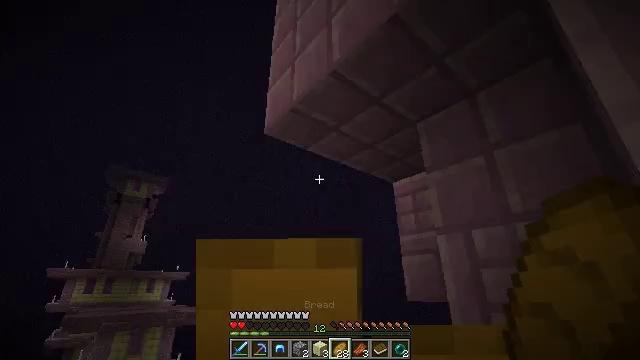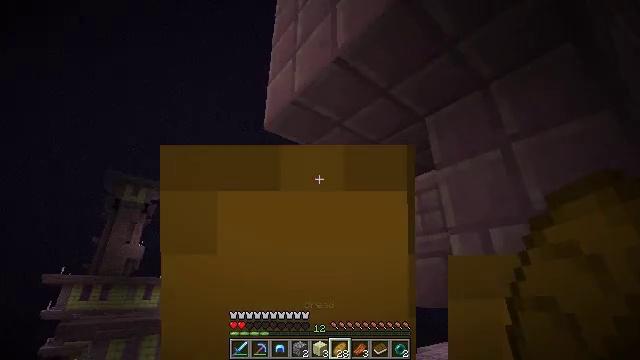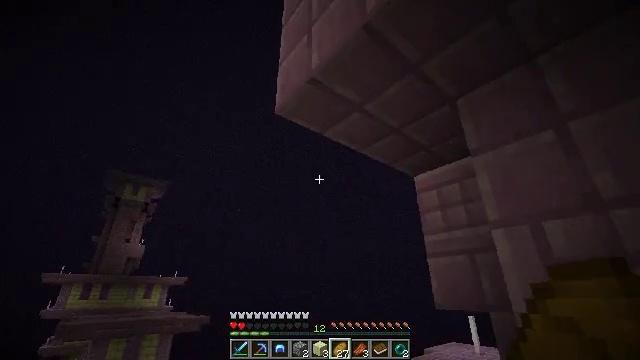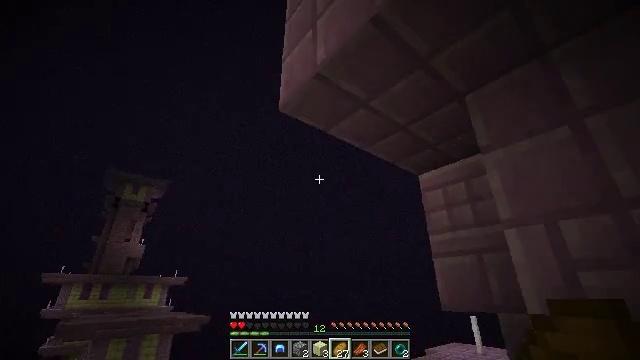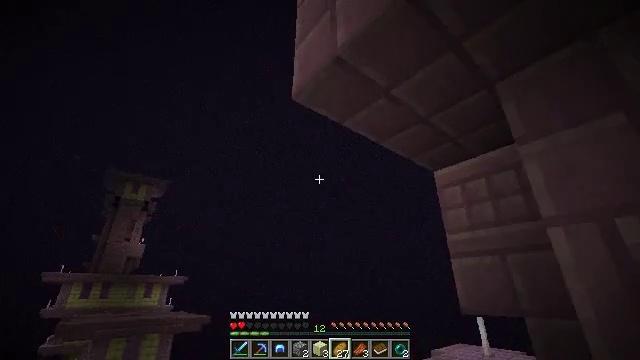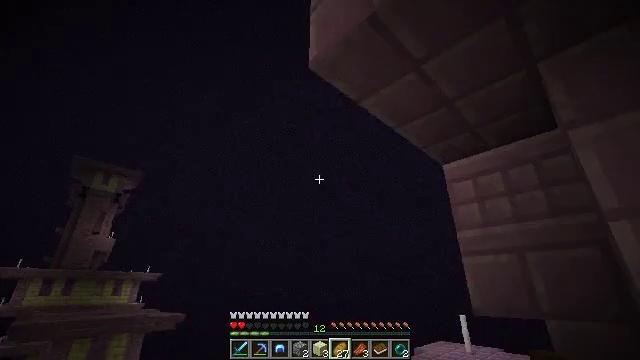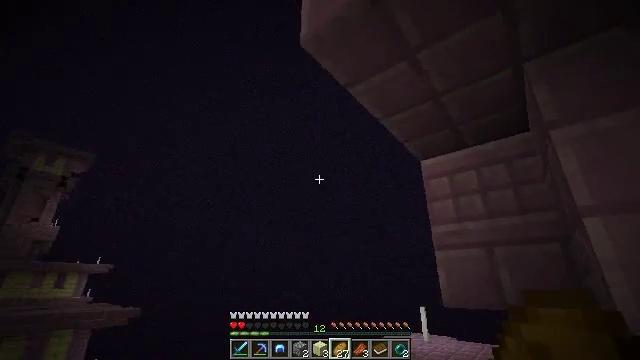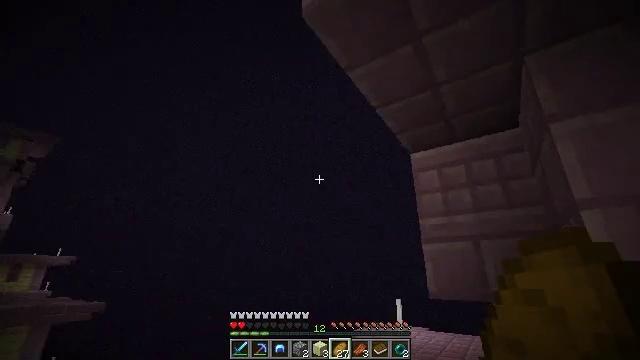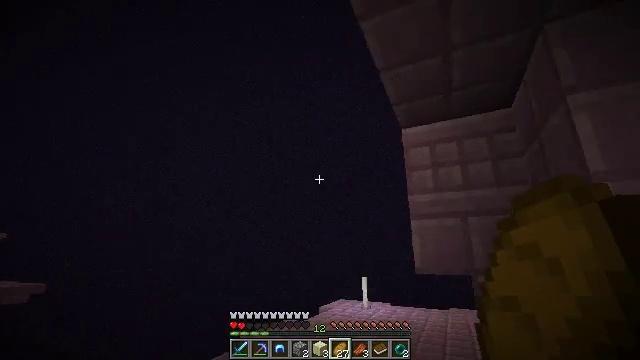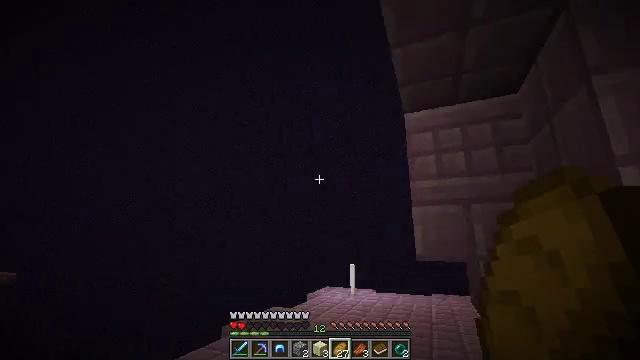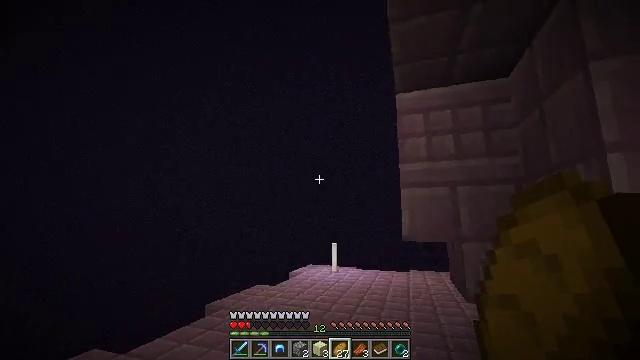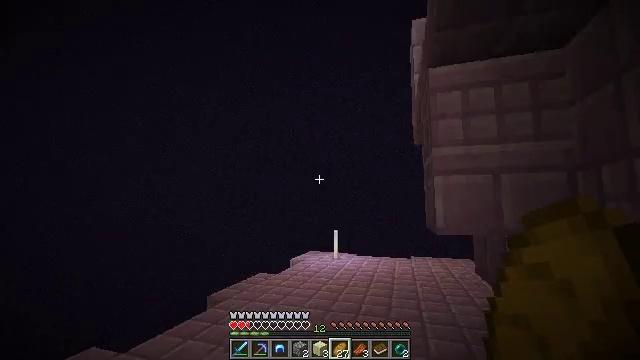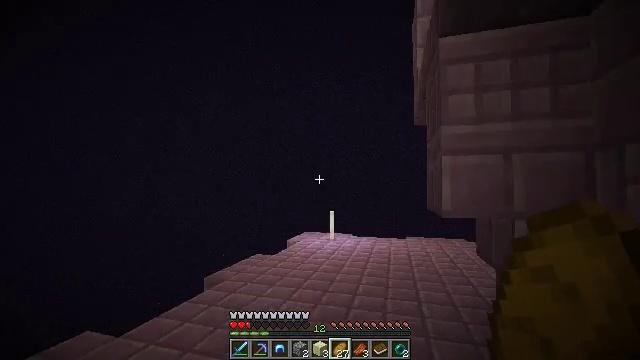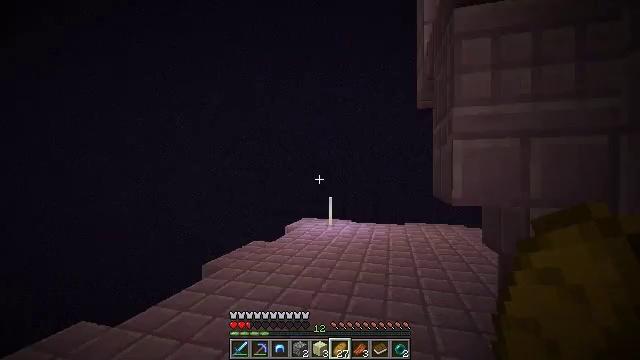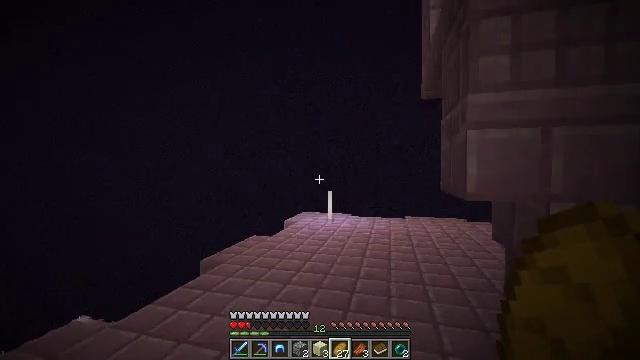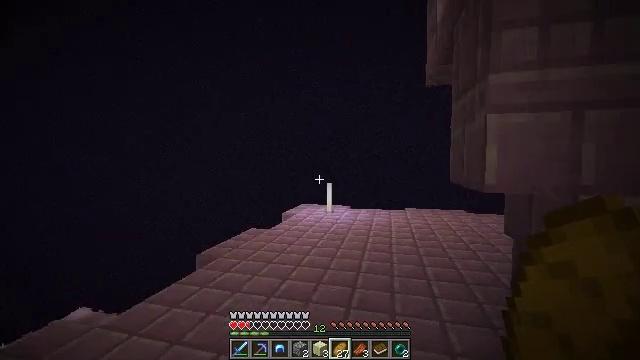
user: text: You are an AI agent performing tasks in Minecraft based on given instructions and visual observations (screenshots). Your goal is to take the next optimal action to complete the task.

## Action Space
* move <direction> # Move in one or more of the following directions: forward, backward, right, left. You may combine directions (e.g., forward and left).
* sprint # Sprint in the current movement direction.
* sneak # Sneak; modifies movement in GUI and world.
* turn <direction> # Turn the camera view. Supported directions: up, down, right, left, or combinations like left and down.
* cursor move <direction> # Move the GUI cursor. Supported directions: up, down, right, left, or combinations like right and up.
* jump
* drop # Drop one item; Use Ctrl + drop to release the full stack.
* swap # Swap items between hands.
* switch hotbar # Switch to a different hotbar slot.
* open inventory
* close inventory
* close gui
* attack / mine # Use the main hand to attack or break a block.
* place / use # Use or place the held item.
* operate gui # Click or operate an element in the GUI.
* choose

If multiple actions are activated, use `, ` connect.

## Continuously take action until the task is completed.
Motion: motion action
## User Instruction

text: Break the purpur stairs structure.
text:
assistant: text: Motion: move forward and move left, turn up
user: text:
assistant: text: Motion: move forward and move left
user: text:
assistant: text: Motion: move forward and move left
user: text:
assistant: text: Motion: move forward and move left
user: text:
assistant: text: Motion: move forward and move left, turn right
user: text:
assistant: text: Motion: move forward and move left, turn right and down
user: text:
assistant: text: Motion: move forward and move left, turn right and down
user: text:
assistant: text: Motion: move forward and move left, turn right and down
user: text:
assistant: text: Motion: move forward and move left, turn right and down
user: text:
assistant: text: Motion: move forward and move left, turn right and down
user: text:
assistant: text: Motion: move forward, turn right and down
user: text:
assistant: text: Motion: move forward, turn right and down
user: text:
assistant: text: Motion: move forward, turn down
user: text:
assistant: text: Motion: move forward, turn down
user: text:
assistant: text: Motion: move forward, turn down
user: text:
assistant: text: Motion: move forward, turn right and down
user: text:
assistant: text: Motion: move forward, turn right and down
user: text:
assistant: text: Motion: move forward, turn right and down
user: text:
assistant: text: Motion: move forward and move left, turn right and up
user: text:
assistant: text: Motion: move forward and move left, turn right
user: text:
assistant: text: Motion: move forward and move left
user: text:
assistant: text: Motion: move forward and move left
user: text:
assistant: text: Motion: move forward and move left
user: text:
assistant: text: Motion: move forward and move left
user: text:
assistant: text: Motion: move forward and move left
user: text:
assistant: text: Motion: move forward and move left, turn right
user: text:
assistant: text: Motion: move forward, turn right and down
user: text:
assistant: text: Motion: move forward, turn right and down
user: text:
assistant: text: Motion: move forward
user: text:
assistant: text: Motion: move forward